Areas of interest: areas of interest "Tongkun Group Co., Ltd. Hengrui Factory Area"
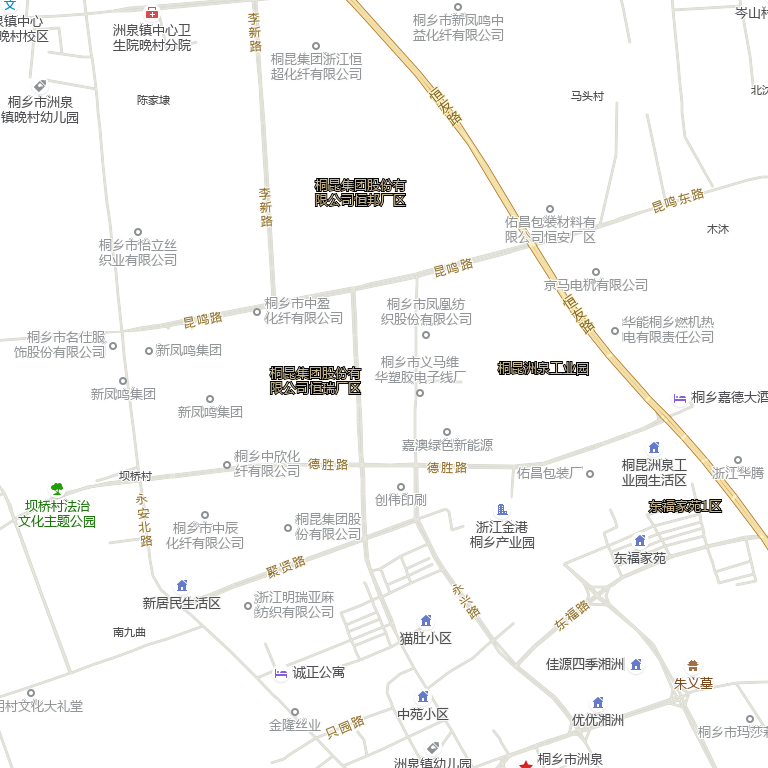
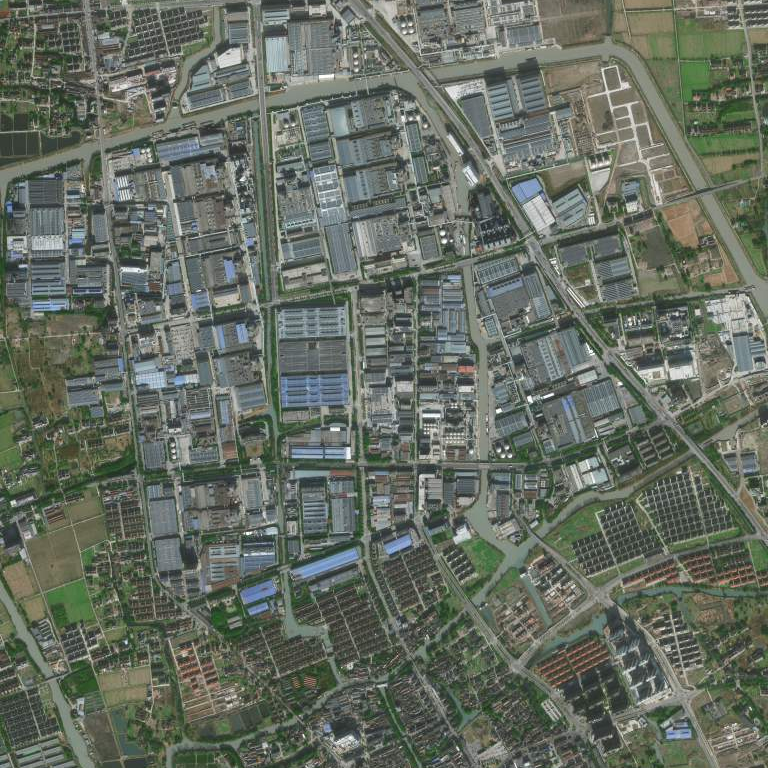